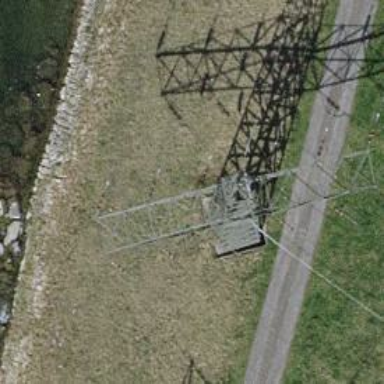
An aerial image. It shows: Power line with three cables.